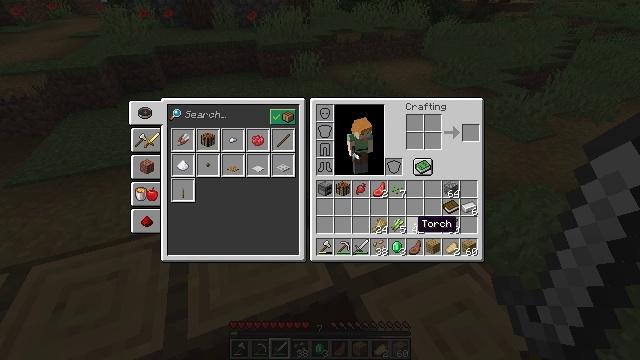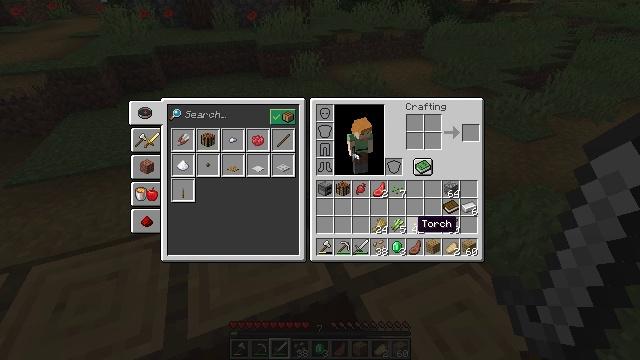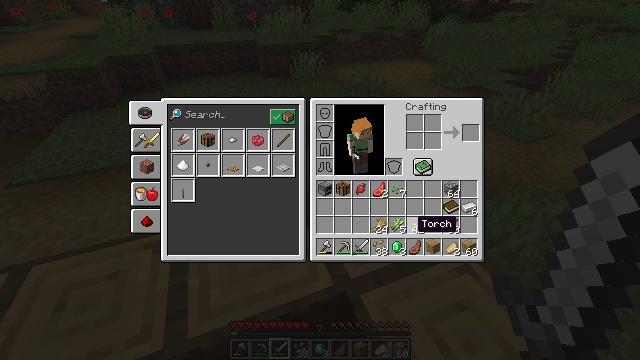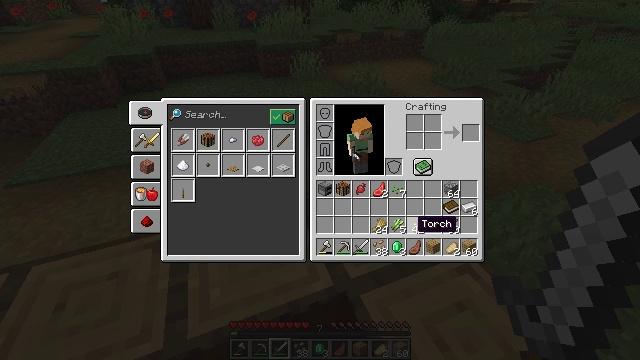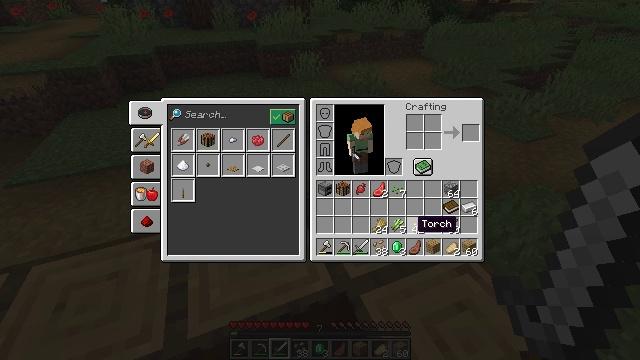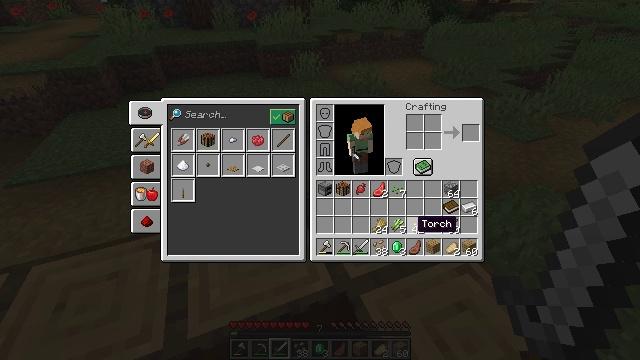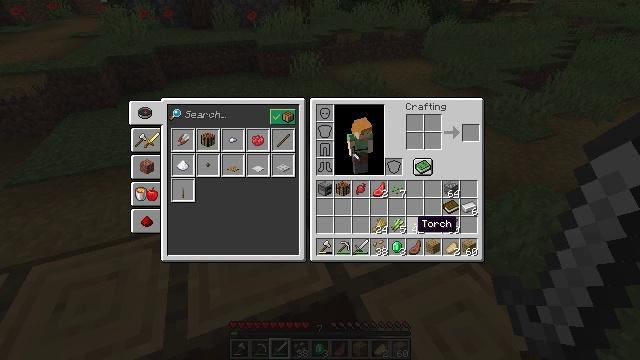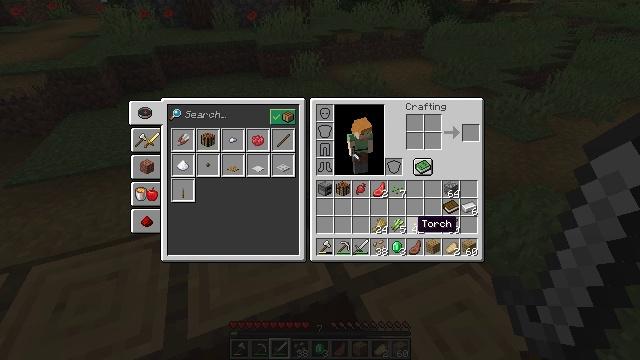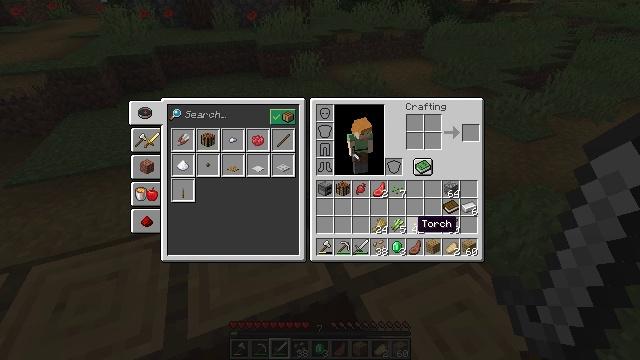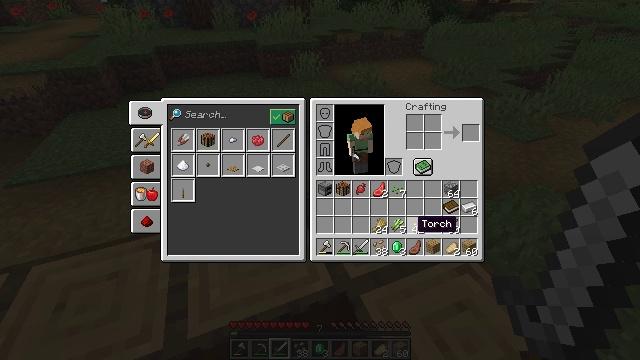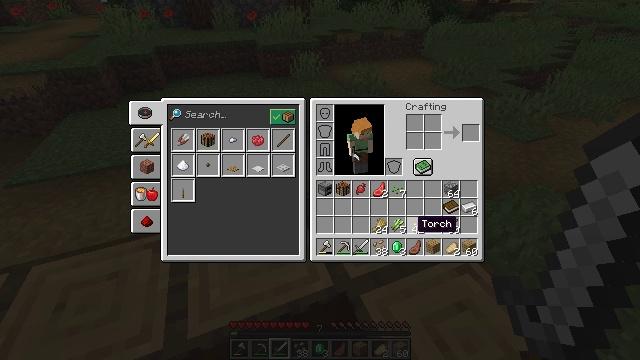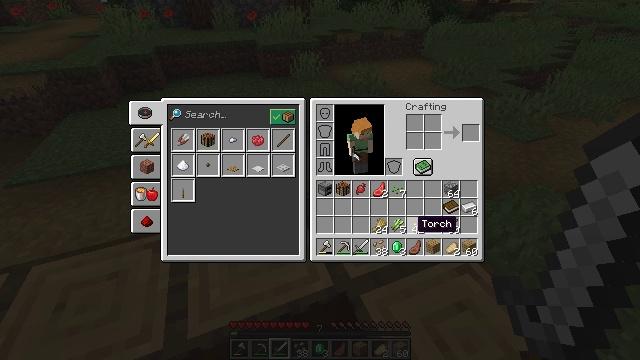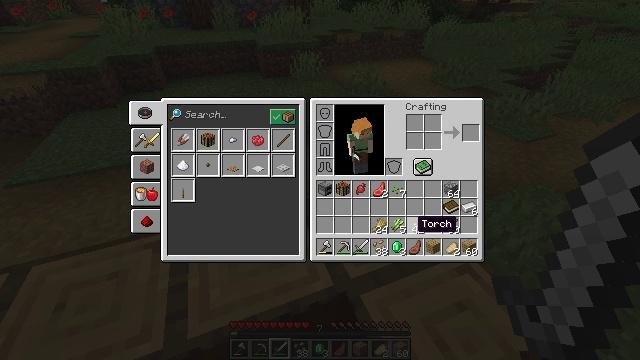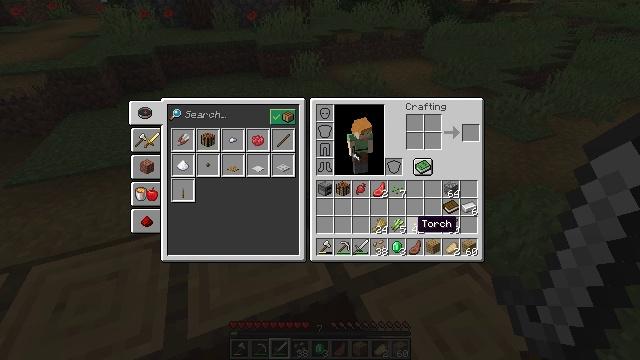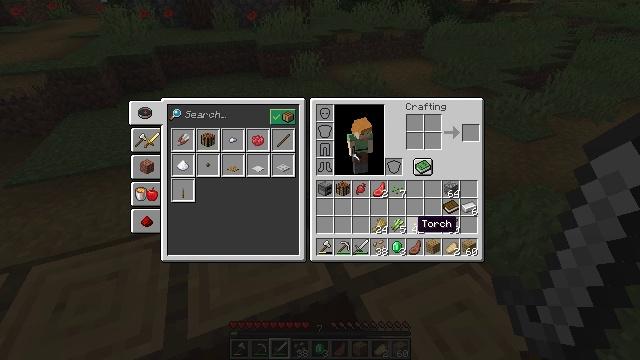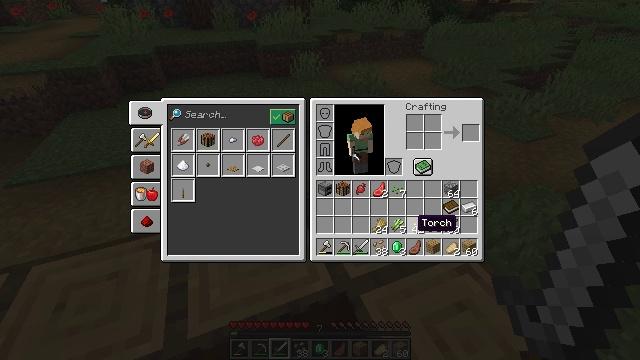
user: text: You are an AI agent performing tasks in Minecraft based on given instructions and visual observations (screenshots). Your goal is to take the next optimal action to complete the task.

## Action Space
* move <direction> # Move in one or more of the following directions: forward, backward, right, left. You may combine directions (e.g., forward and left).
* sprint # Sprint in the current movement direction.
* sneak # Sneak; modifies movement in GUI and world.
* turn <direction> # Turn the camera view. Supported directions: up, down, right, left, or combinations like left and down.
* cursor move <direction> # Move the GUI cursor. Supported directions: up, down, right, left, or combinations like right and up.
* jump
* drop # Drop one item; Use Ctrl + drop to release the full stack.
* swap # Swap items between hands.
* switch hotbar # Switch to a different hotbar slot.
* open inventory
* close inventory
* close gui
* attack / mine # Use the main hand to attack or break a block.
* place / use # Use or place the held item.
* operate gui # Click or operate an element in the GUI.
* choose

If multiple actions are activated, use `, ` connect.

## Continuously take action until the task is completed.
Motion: motion action
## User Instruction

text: Gather wheat by left-clicking on it.
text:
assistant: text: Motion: no_op
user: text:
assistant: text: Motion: no_op
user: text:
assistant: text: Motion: no_op
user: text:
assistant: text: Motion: no_op
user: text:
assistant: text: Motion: no_op
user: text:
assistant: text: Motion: no_op
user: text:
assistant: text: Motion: no_op
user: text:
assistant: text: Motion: no_op
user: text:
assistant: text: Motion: no_op
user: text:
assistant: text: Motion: no_op
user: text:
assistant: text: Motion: no_op
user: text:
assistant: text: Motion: no_op
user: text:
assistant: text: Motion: no_op
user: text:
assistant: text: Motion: no_op
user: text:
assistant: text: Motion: no_op
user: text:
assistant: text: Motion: no_op
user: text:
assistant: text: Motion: no_op
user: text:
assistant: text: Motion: no_op
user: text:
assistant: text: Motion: no_op
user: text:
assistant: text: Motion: no_op
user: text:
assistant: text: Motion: no_op
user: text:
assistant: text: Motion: no_op
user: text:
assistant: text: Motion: cursor move left
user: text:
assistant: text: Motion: close inventory
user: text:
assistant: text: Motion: close inventory
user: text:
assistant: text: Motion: close inventory
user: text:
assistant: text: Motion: close inventory
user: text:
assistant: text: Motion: no_op
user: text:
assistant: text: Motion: turn left
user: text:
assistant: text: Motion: turn left and up